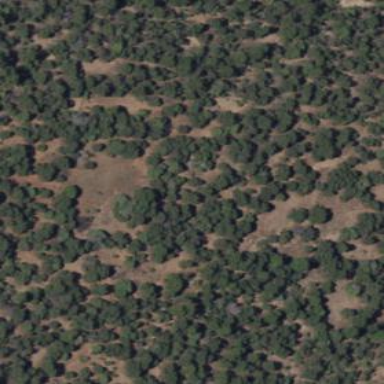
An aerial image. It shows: Patch of scrub vegetation.